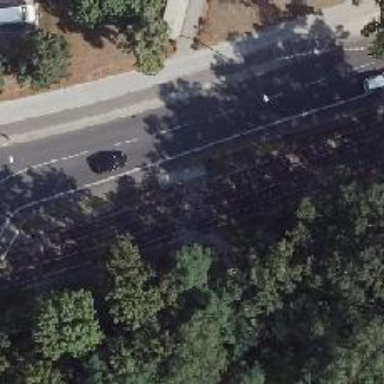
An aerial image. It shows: Tram crossing on the railway.